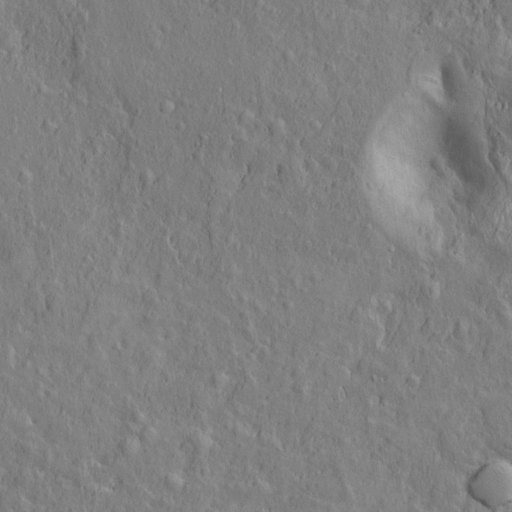
Classes present: Background, Cone